Interaction volume radius: 10 \u00c5
Interaction volume height: 25 \u00c5
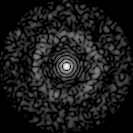
Disorder parameter: 0.8594